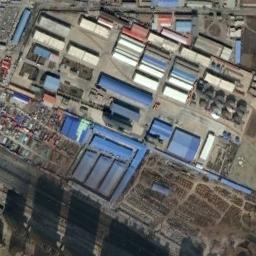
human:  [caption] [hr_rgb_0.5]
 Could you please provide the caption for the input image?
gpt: Many houses of different shapes are in the industrial area .

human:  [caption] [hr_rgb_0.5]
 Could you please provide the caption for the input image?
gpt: A industrial area with lots of industrial equipment and workshops of different colors is along a road .

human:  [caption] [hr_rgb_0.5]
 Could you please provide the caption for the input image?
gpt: In an industrial area, There are factories and roads, There are planned parking lots, And items are placed in the open air .

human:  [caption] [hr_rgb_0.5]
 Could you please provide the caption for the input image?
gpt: The industrial area is very long and narrow .

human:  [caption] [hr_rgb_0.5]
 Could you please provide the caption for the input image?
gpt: There are some blue buildings beside a railway on the industrial area .